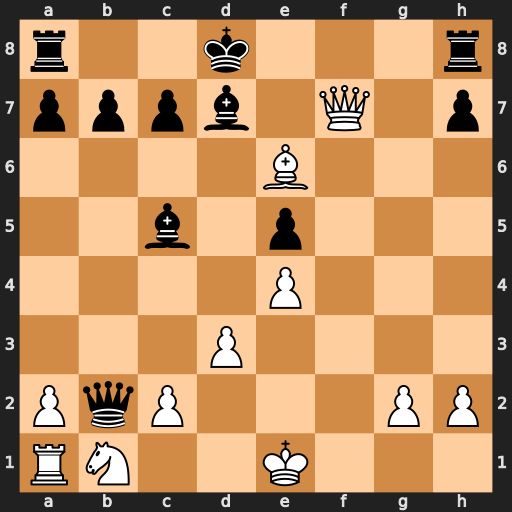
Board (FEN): r2k3r/pppb1Q1p/4B3/2b1p3/4P3/3P4/PqP3PP/RN2K3
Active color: w
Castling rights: Q
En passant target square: -
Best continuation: Qxd7#